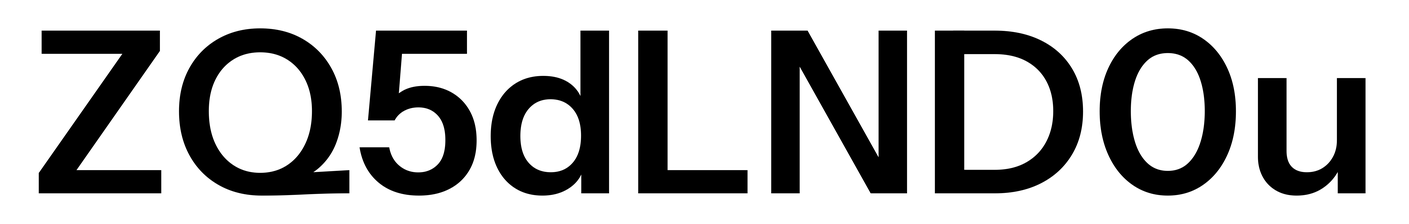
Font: InstrumentSans_SemiBold